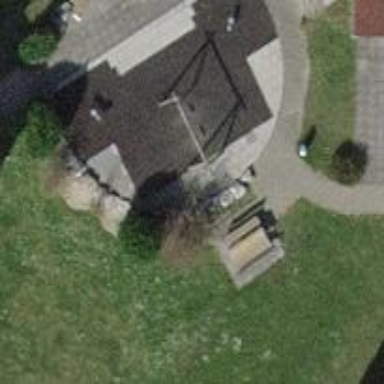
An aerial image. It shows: Picnic table located in leisure land area.